Interaction volume radius: 5 \u00c5
Interaction volume height: 20 \u00c5
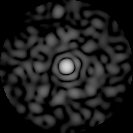
Disorder parameter: 0.8137